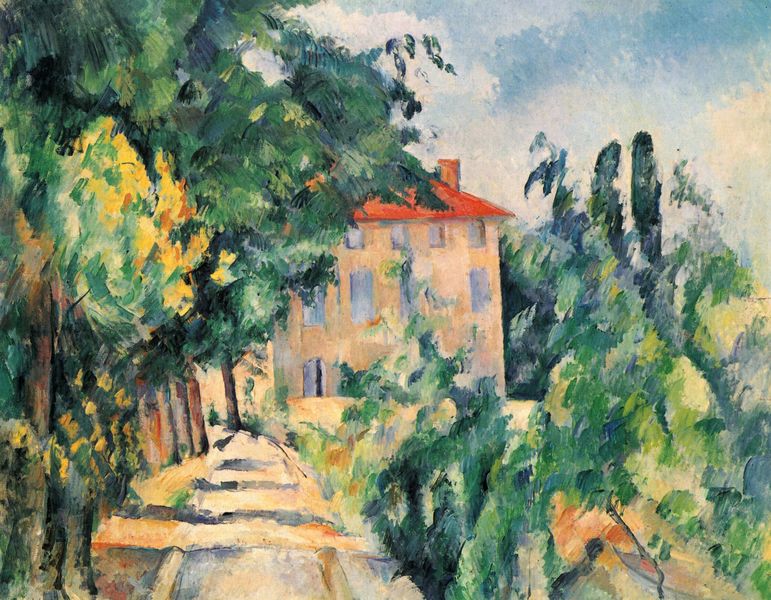
Titel: Haus mit rotem Dach
Künstler: Paul Cézanne
Institution: (Privatsammlung)
Schlagwörter: baum, blau, blätter, gemälde, himmel, laub, schatten, weiß, wolken, aquarell, bäume, cezanne, gelb, grün, impressionismus, landschaft, ocker, äste, braun, bunt, fenster, frankreich, grau, hell, licht, orange, schwarz, strasse, tür, blüten, dach, haus, park, rot, weg, wiese, beige, expressionismus, malerei, stein, öl, baumstamm, natur, pappeln, büsche, pastos, sommertag, sonne, pflanzen, wald, kamin, schornstein, garten, deutschland, farbig, ruhig, sommer, schlagschatten, fassade, süden, moderne, abhang, mittag, abstrakt, modern, mauer, allee, farbe, formen, südfrankreich, stämme, duktus, manet, frühling, menschenleer, striche, provence, pleinair, zypresse, paul, wolkig, tupfen, quer, leinwand, macke, malen, sonnig, villa, landhaus, paul cezanne, pinselstriche, alle, auffahrt, geschosse, zufahrt, platane, freien, mediterran, stockwerke, cezann, taches, impressionist, ziegelrot, facetten, tache, pinselführung, parl, grünen, rotorange, licht sonne, leuchtkraft, rotes dach, 20. jh., dach#, krone#, auvers